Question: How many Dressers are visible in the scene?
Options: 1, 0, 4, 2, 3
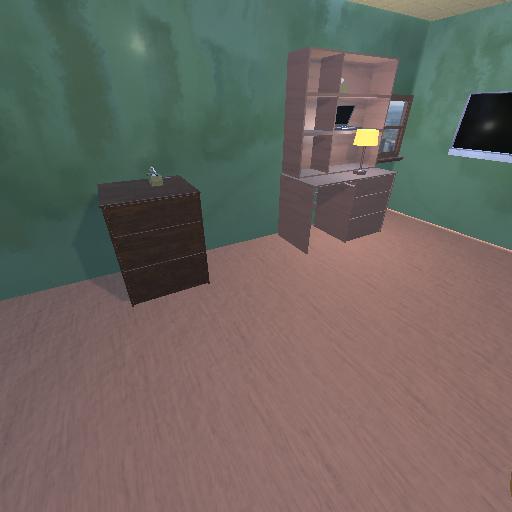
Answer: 1